Field crop: maize
Growth stage: 2
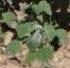
Species: chenopodium